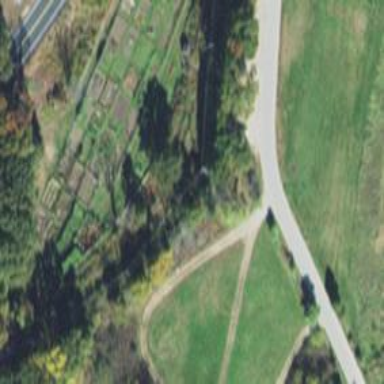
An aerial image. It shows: Chain link fence surrounding allotments.